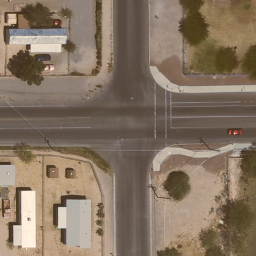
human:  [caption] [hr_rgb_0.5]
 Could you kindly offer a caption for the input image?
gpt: A desolate intersection only with some houses and plants at the corners .

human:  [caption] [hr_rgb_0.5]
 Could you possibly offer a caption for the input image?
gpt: An intersection with two roads vertical to each other .

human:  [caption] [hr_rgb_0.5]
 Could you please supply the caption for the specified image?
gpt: An intersection with a few cars on the road .

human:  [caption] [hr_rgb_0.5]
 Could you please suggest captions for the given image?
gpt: An intersection with some houses and plants at the corners .

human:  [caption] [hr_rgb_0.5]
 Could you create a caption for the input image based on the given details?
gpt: An intersection with two roads vertical to each other .